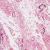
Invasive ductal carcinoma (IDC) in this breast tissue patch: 1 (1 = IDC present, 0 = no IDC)